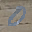
Label: 0